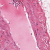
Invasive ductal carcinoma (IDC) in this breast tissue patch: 0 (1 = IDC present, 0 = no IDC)